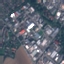
Land use / land cover: Industrial